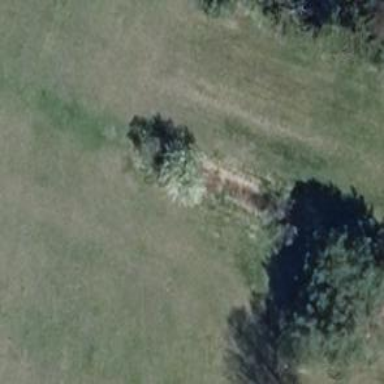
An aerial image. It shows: Deciduous tree with broadleaved leaves.